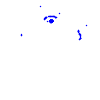
Particle: kaon